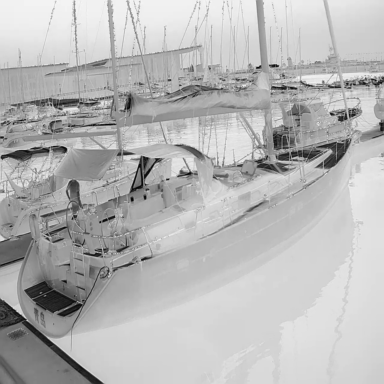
There are five sailboats in the infrared image.